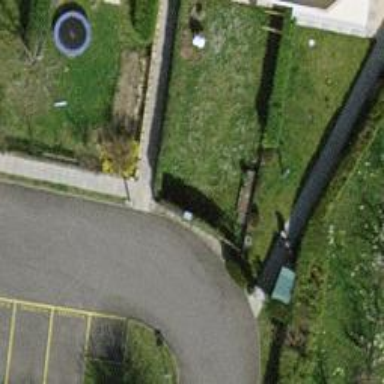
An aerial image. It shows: Hedge acting as barrier.